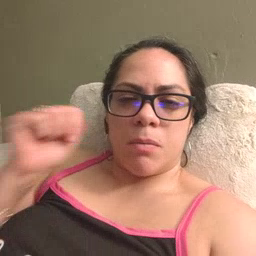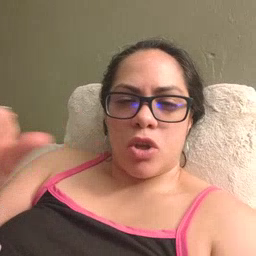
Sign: backyard